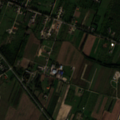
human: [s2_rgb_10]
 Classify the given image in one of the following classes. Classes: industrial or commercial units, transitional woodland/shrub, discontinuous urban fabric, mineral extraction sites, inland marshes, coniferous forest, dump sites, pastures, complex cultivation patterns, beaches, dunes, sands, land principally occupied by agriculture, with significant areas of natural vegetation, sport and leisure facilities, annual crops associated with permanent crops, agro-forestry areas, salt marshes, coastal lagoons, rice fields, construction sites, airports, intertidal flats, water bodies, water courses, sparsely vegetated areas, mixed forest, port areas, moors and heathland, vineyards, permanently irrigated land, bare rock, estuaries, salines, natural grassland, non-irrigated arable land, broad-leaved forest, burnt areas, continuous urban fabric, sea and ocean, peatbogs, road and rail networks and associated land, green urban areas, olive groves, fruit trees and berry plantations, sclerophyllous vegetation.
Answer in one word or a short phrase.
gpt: discontinuous urban fabric, industrial or commercial units, fruit trees and berry plantations, complex cultivation patterns